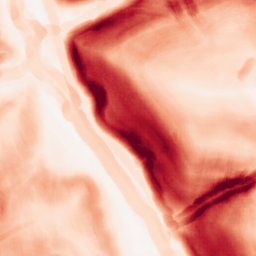
Category: morphological
Decomposition family: morphological_gradient
Decomposition parameters: size: 7
shape: disk
Upsampling method: sinc_hamming
Upsampling parameters: scale: 4
kernel_size: 8
Upsampling scale: 4